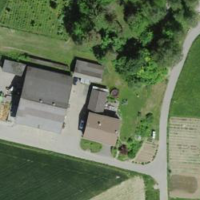
EUNIS habitat code: 25
Species observed at this site:
Accipiter nisus
Campanula glomerata